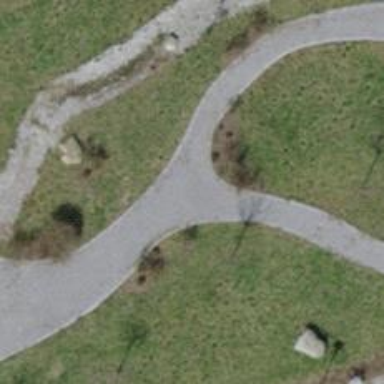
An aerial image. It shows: Footway with pebblestone surface.